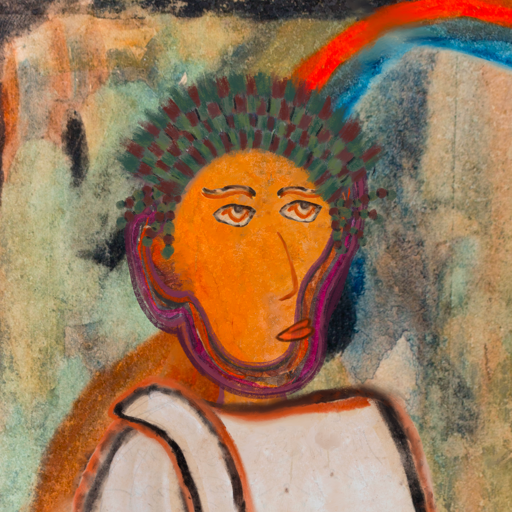
Background: Childish, Head And Neck Side: Hypocrite_w_Hair, Face Side: Experience, Bust: Roy_Bahadur, Hair Side: Blank, Head Accessory: After_Raid_Crown, Second Necklace: Blank, Necklace: Blank, Baby: Blank